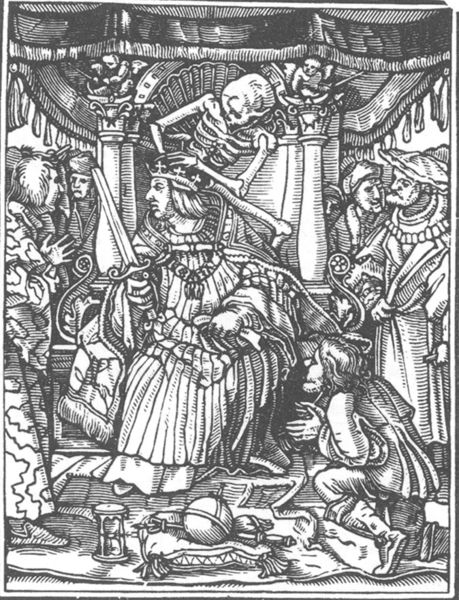
Titel: Totentanz
Künstler: Holbein d. J.
Schlagwörter: menschen, hut, hüte, männer, profil, säulen, gericht, tod, vorhang, borte, krone, kopfbedeckung, holzschnitt, grafik, könig, thron, druck, schnitt, schwarz-weiß, stich, seite, schwert, knien, gerechtigkeit, skelett, sicht, baldachin, macht, muschel, stundenglas, zeit, globus, insignien, ornat, gerippe, reichsapfel, sanduhr